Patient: sex M, age 38
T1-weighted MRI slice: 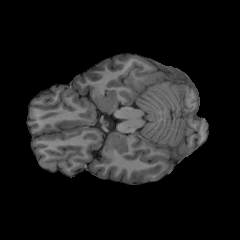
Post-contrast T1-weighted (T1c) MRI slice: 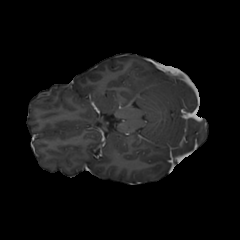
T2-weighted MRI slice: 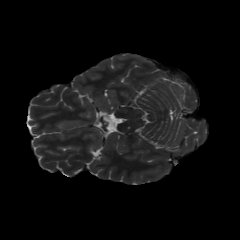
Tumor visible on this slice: no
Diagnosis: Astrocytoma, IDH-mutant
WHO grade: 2